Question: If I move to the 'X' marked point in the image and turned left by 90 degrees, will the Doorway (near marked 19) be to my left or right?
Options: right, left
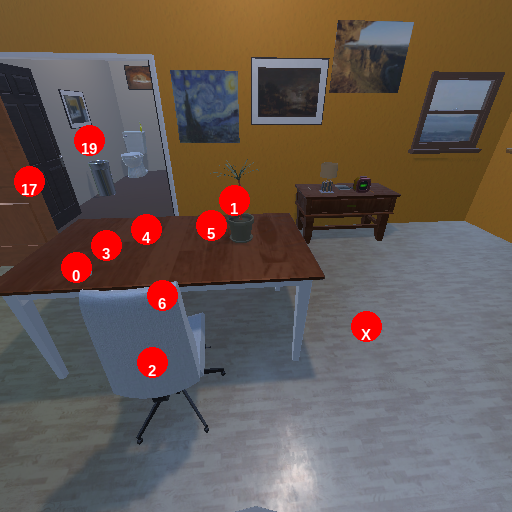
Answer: right